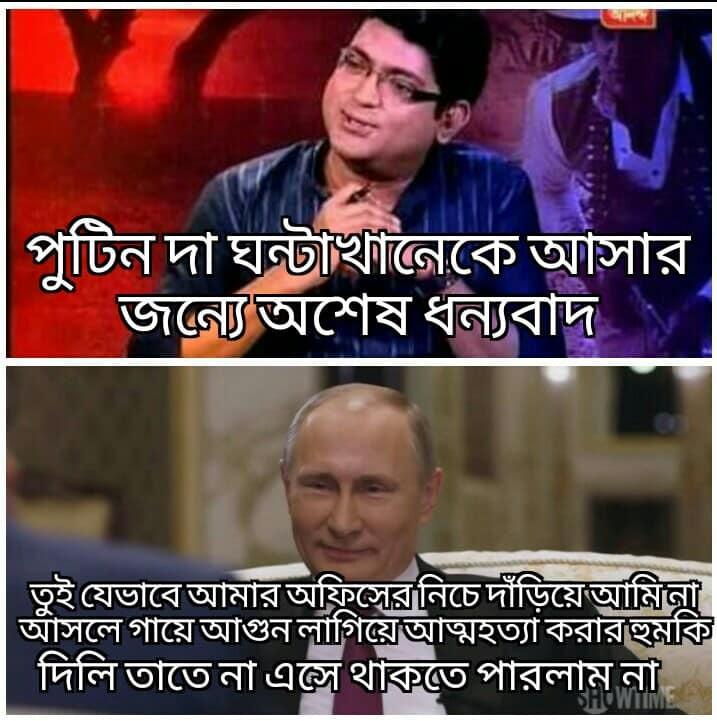
Text: পুটিন দা ঘণ্টাখানেক আসার জন্যে অশেষ ধন্যবাদ। তুই যেভাবে আমার অফিসের নিচে দাড়িয়ে আমি না আসলে গায়ে আগুন লাগিয়ে আত্মহত্যা করার হুমকি দিলি, তাতে না এসে থাকতে পারলাম না।
Label: Hate
Hate category: Political
Targeted group: Organization